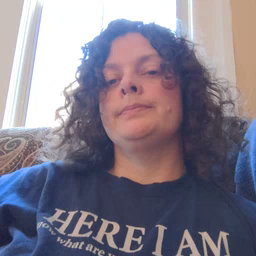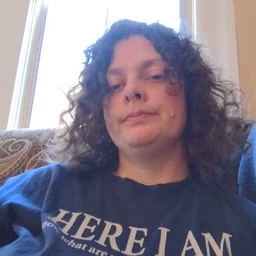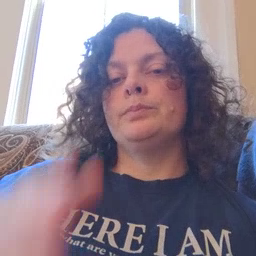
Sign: person